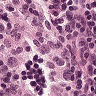
Metastatic tissue present: no